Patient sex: F
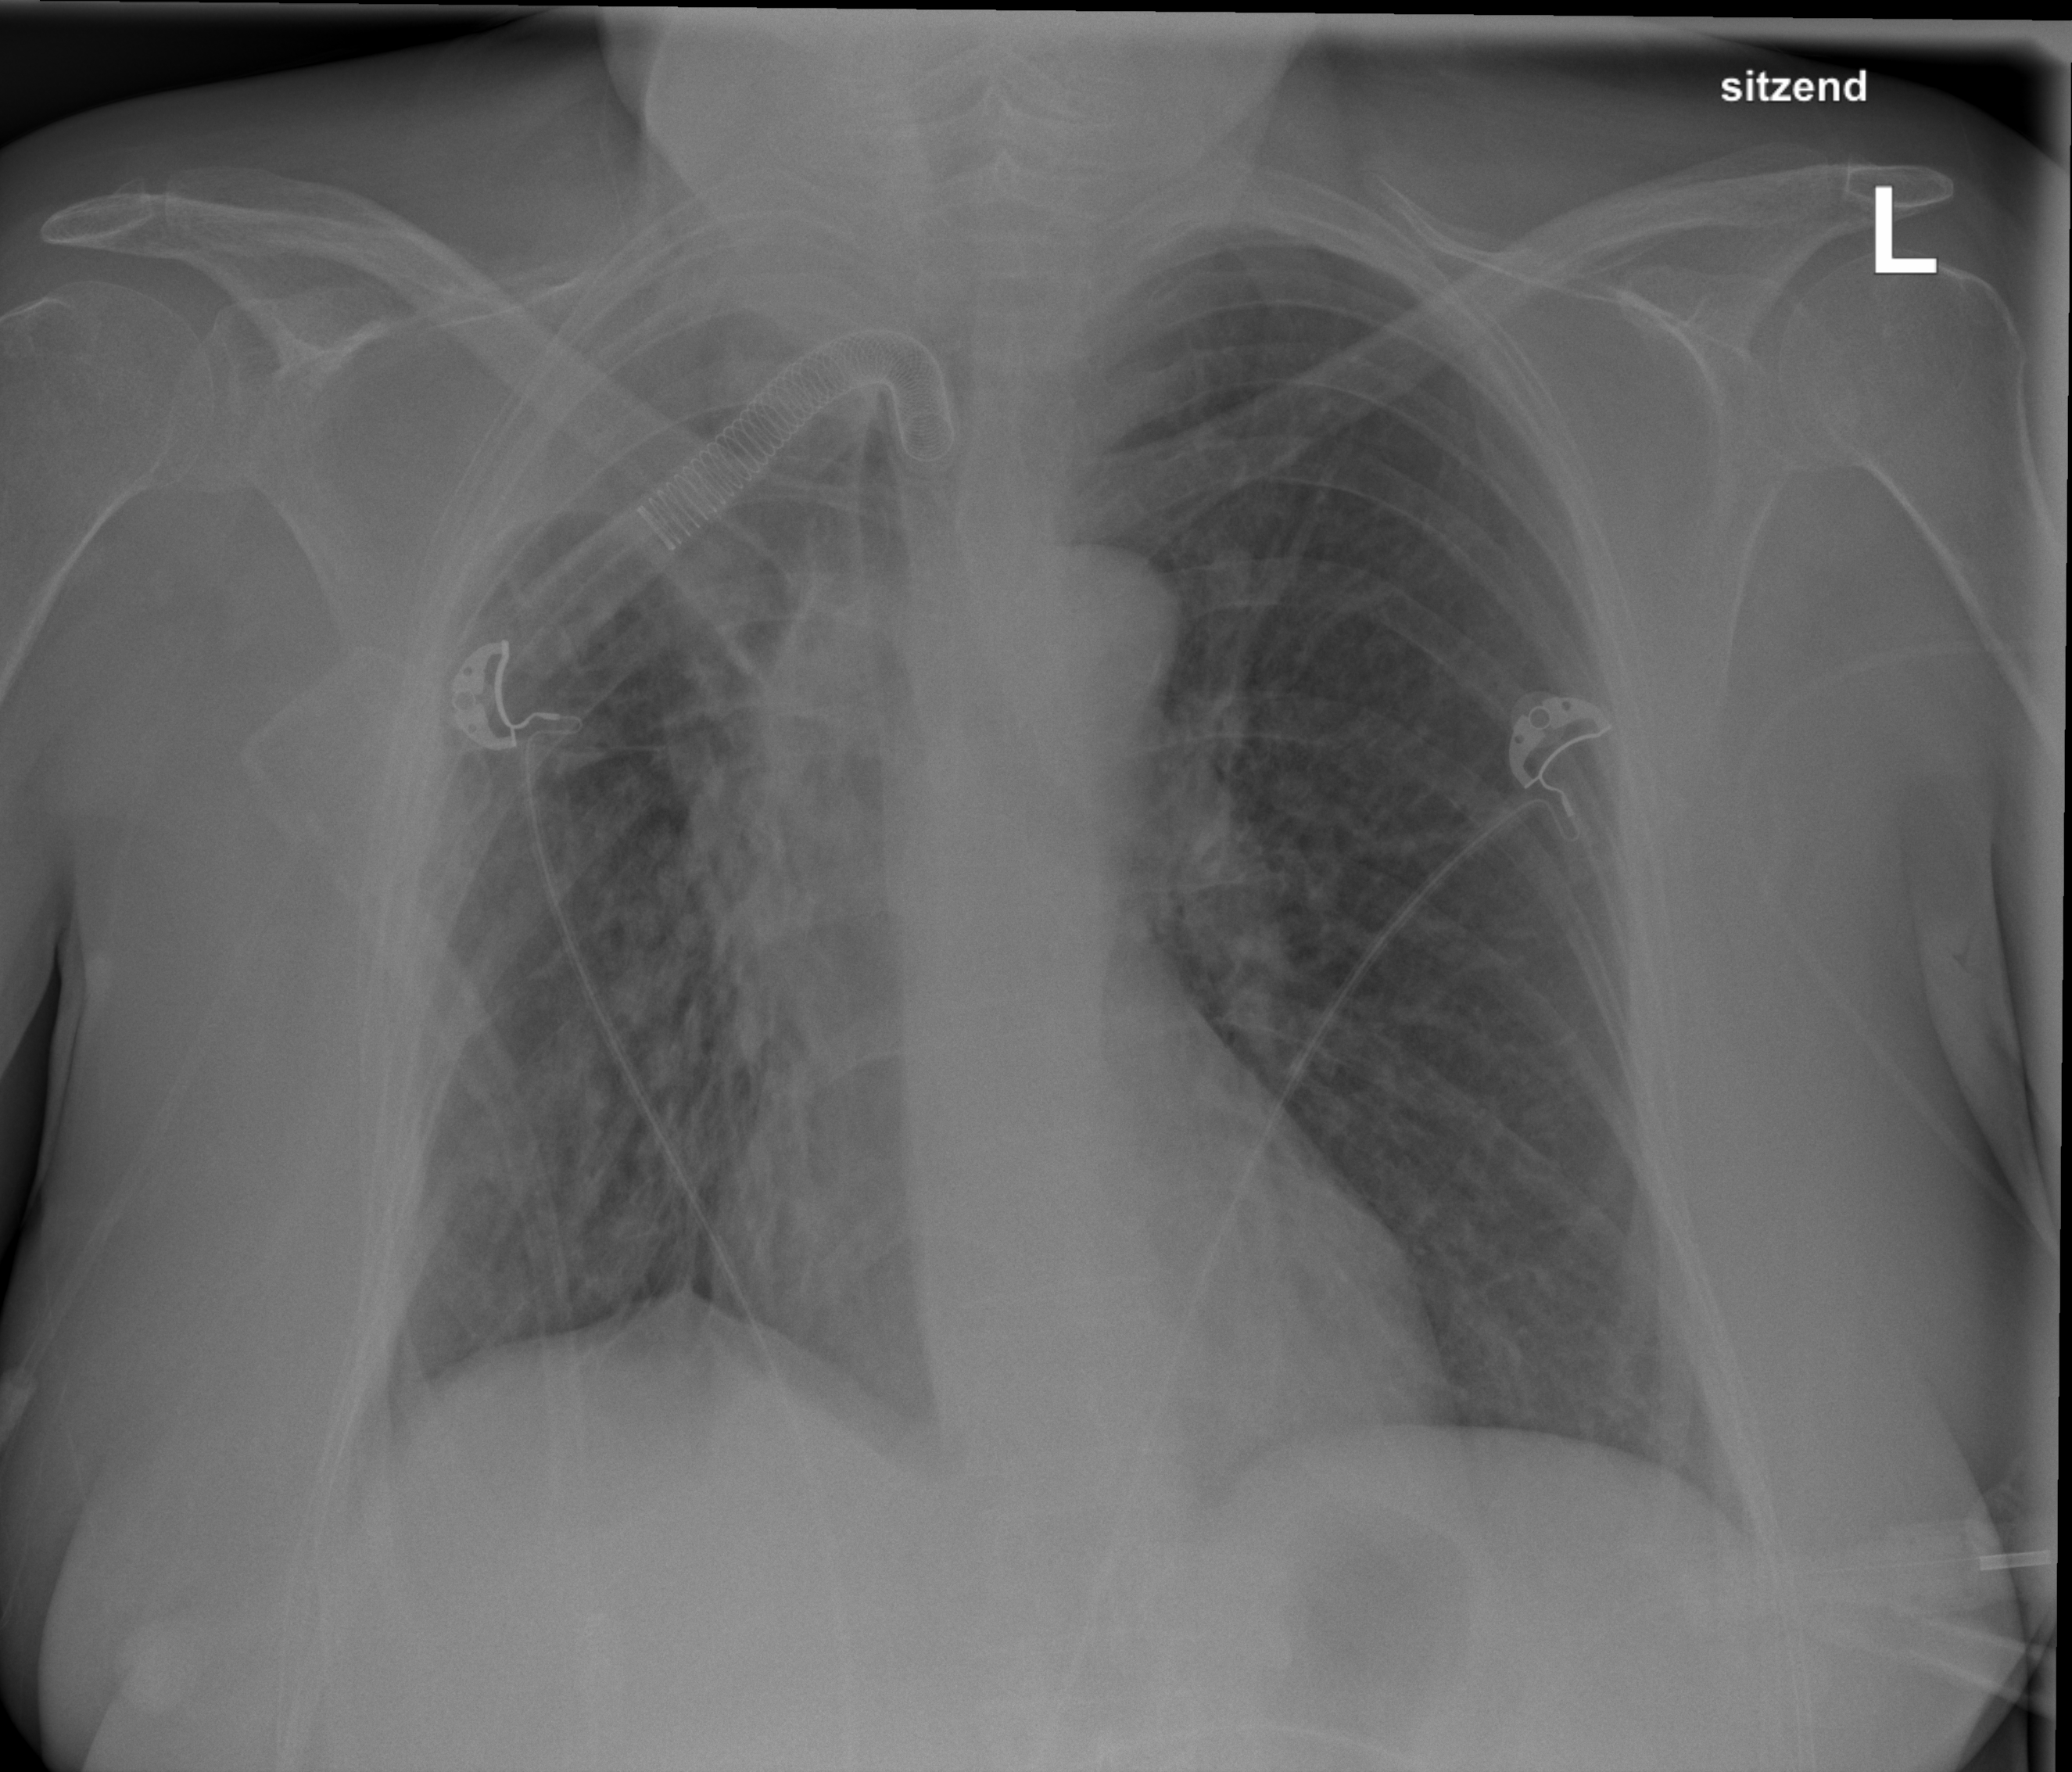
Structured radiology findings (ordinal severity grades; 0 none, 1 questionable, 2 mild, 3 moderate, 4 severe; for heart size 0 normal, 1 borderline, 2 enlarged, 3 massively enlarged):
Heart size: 0
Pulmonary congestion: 2
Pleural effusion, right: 2
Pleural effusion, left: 0
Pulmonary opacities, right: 2
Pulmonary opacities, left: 1
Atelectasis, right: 2
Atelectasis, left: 0